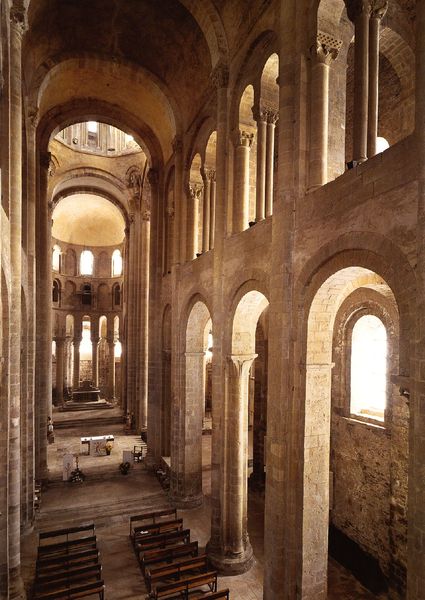
Titel: Ehemalige Benediktinerabteikirche Sainte-Foy in Conques
Standort: Conques (EU - F)
Schlagwörter: fenster, frankreich, frau, kleid, licht, marmor, pfeiler, säule, säulen, stein, steine, kirche, sonne, gotik, doppelsäule, bogen, bank, empore, rundbogen, kuppel, podest, nische, umgang, gewölbe, altar, bänke, hauptschiff, langhaus, pult, rom, kapitell, kirchenschiff, mittelschiff, obergaden, querhaus, mauern, mittelalter, apsis, romanik, chor, streben, osten, basilika, kreuzgang, kriche, tonnengewölbe, romanisch, stützenwechsel, vierung, querschiff, apris, pfeilervorlagen, kirchw, reuz, biforuim